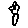
Label: flower